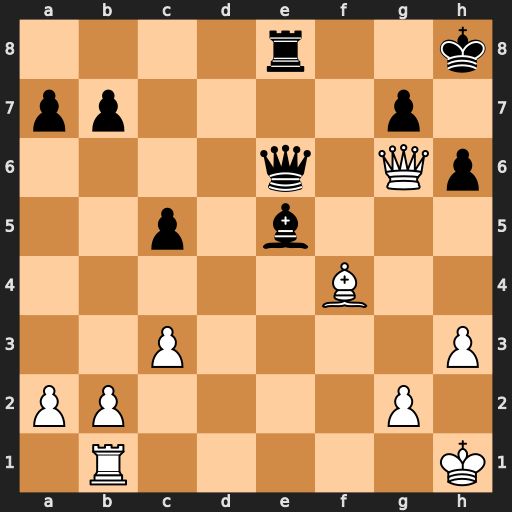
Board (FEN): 4r2k/pp4p1/4q1Qp/2p1b3/5B2/2P4P/PP4P1/1R5K
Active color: w
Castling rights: -
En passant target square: -
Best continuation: Qxe6 Rxe6 Re1